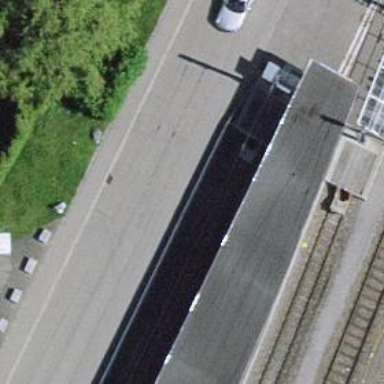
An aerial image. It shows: Railway buffer stop.